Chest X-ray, AP view. Patient: 56 years old, sex M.
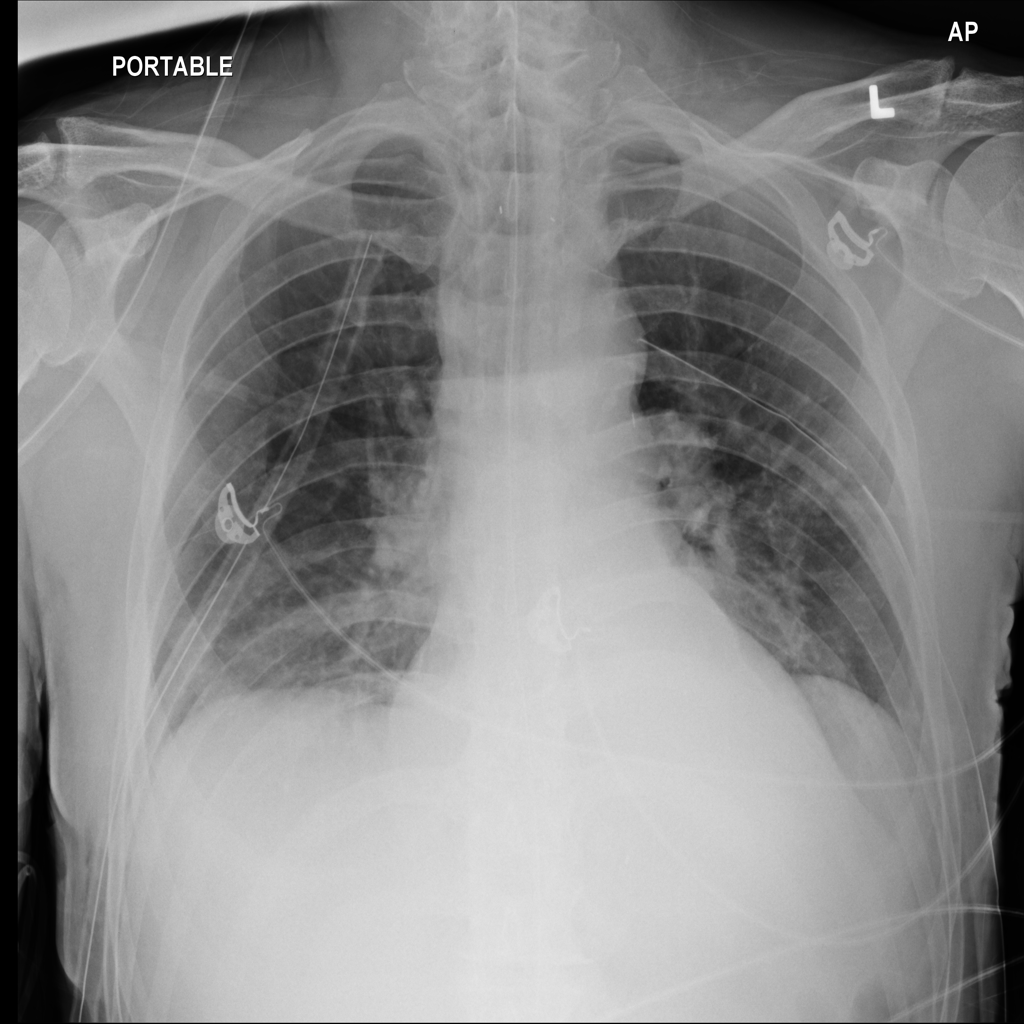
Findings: Atelectasis